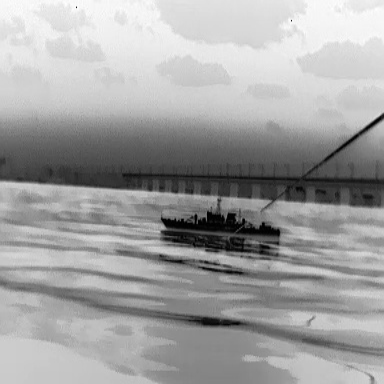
There is a warship in the infrared image.